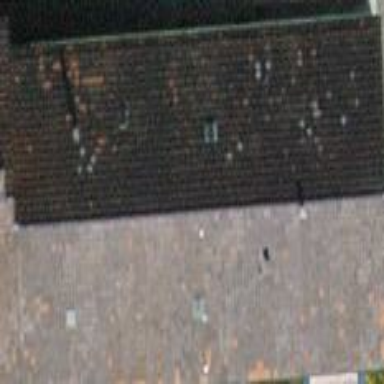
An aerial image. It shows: Building with tiled roof.